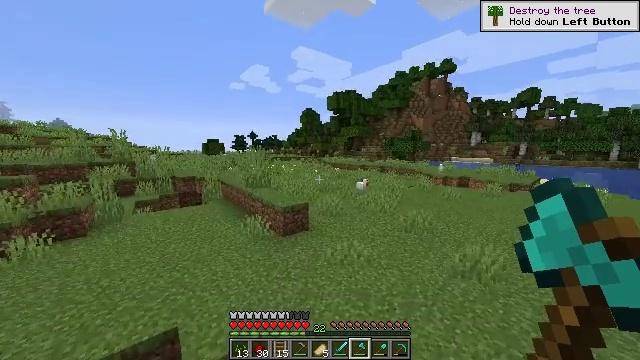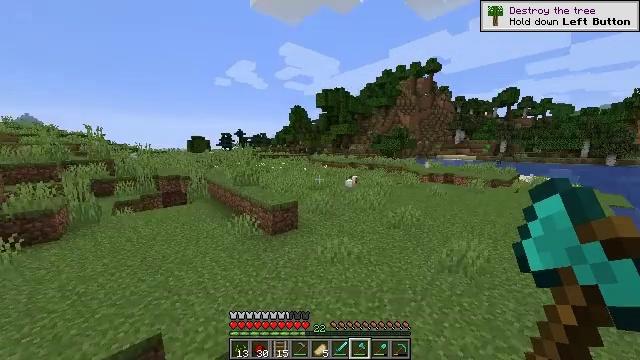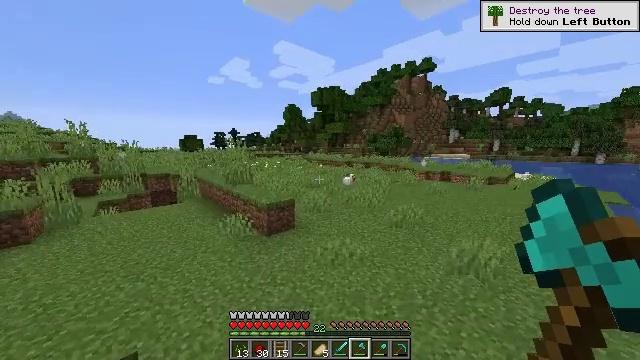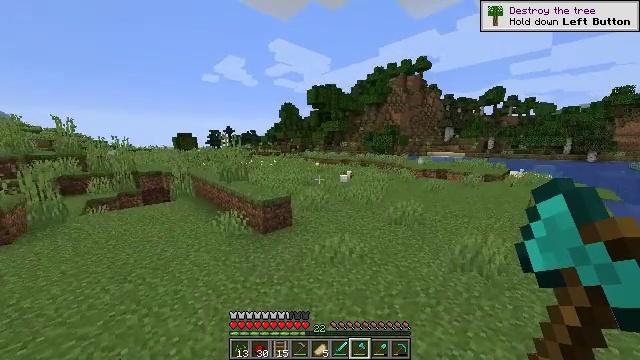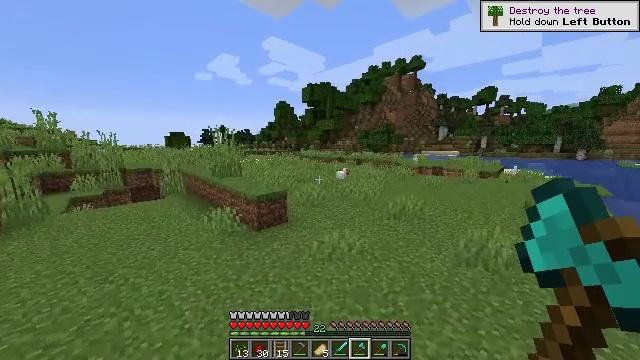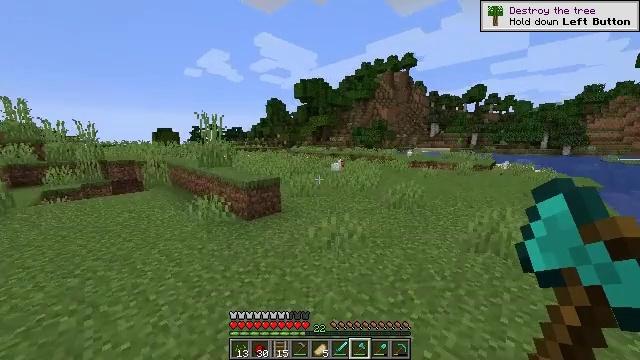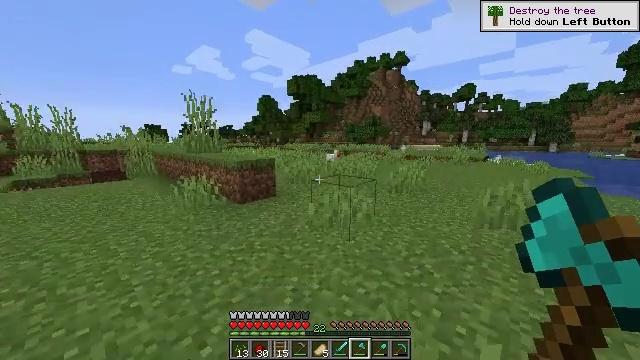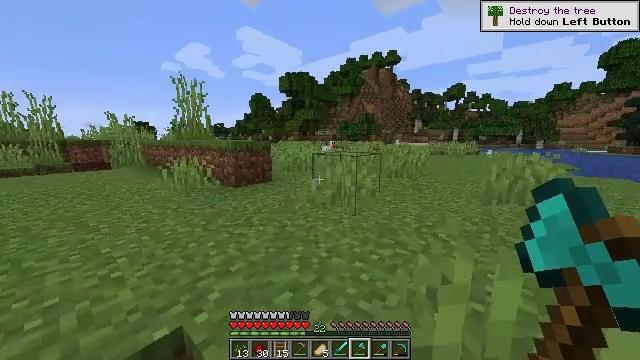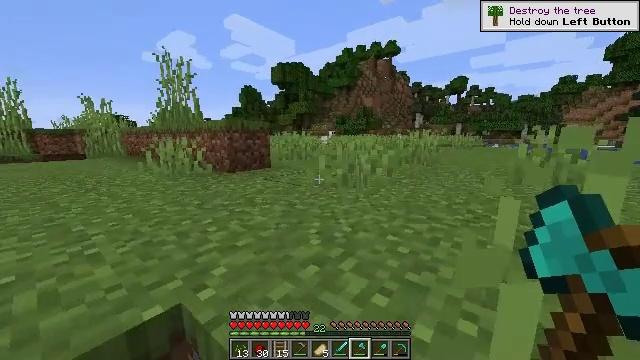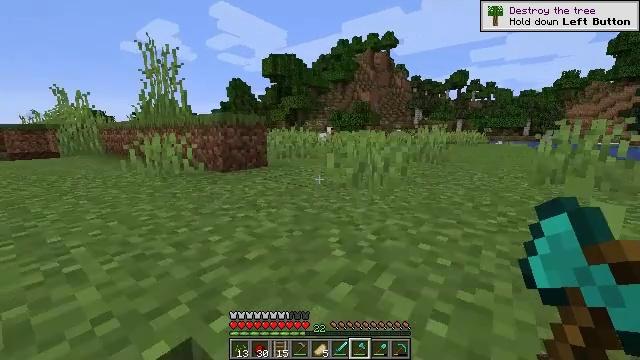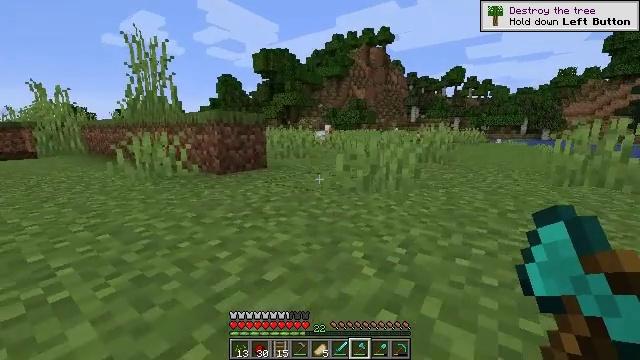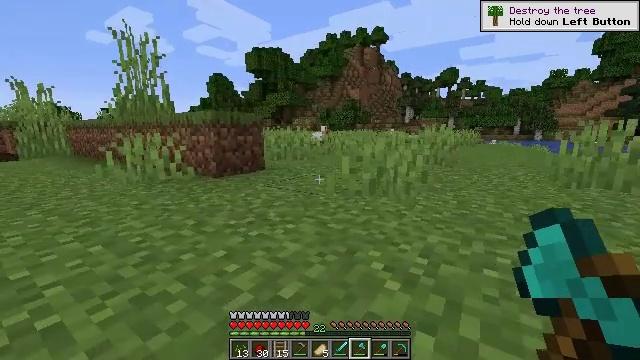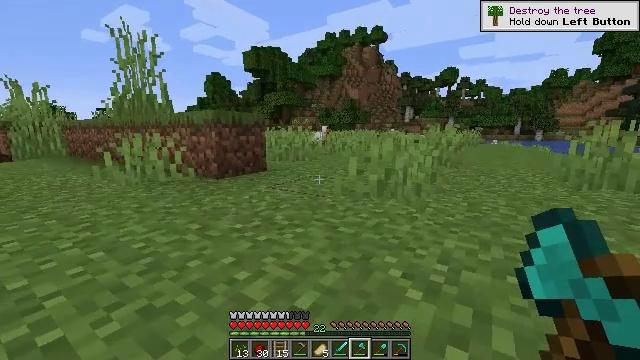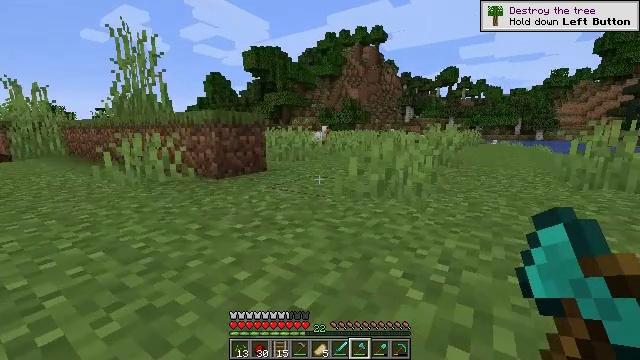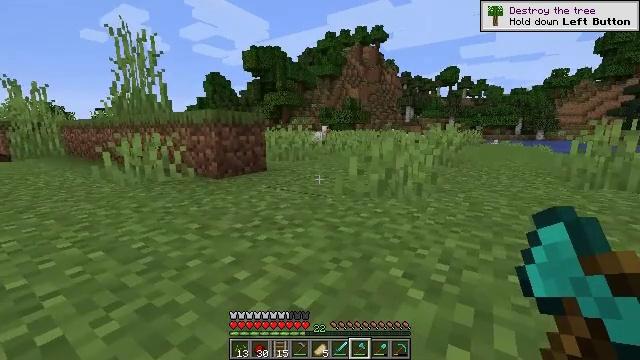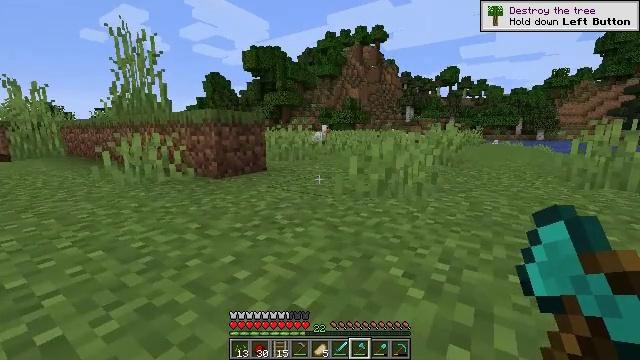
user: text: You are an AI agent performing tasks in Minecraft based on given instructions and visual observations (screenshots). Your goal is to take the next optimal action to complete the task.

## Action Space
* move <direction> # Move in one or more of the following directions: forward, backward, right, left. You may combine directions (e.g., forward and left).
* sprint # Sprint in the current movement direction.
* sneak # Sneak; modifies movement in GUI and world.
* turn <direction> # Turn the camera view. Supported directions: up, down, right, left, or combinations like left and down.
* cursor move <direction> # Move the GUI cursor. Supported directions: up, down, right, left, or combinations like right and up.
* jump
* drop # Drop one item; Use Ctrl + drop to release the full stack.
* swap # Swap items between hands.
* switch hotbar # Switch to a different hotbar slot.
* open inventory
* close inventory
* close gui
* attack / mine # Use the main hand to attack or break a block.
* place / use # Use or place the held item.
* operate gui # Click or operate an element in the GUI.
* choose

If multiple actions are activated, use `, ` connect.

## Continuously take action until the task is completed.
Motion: motion action
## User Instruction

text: Hunt a chicken.
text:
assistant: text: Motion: move forward, turn right, jump
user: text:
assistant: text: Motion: move forward, turn right
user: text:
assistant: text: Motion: move forward, turn right
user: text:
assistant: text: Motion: move forward, turn right
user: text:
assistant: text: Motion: move forward, turn right
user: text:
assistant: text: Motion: move forward, turn right
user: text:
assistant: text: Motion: move forward, sprint, turn right
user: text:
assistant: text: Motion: move forward, sprint, turn right
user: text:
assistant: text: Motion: move forward, sprint, turn right
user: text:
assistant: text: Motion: move forward, sprint, turn right
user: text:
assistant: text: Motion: move forward, sprint, turn right
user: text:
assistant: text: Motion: move forward
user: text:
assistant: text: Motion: move forward
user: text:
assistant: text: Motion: move forward
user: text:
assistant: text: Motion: move forward
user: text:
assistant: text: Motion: move forward
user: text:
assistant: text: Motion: move forward
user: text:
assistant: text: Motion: move forward
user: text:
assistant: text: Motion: move forward
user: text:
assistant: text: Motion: move forward
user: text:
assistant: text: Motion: move forward
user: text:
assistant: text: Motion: move forward
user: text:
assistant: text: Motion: move forward
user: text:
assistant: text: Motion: move forward, jump
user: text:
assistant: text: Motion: move forward, jump
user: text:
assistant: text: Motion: move forward, jump
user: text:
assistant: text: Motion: move forward, jump
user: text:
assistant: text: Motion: move forward, jump
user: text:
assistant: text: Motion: move forward, jump
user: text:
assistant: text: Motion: move forward